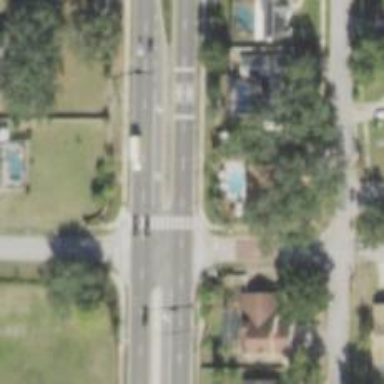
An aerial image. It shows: Uncontrolled road crossing.